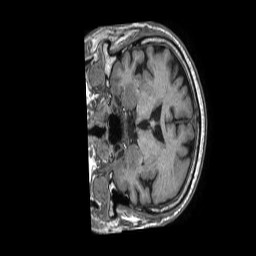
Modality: T1w
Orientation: coronal
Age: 81
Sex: male
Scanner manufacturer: philips
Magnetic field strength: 1.5 T
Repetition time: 0.007167 s
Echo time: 0.003239 s